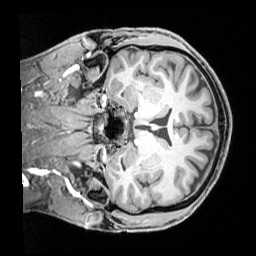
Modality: T1w
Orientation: coronal
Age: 39
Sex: male
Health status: healthy
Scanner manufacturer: siemens
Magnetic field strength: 3 T
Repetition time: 1.65 s
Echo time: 0.00182 s